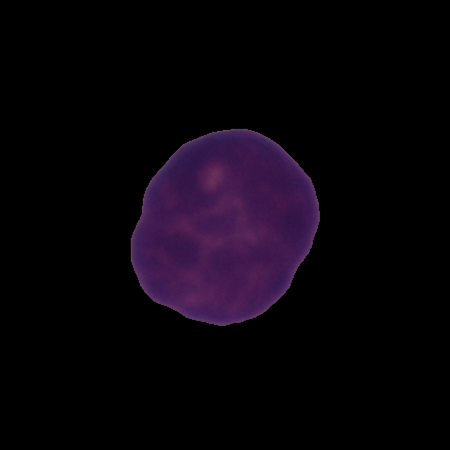
Label: healthy